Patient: sex M, age 60
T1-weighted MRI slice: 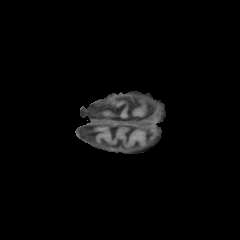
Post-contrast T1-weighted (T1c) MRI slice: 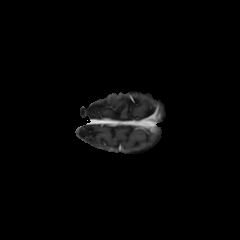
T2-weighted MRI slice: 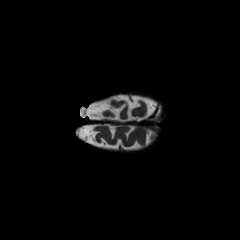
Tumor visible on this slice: no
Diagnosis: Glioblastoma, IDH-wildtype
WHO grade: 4